Interaction volume radius: 5 \u00c5
Interaction volume height: 40 \u00c5
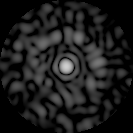
Disorder parameter: 0.8156